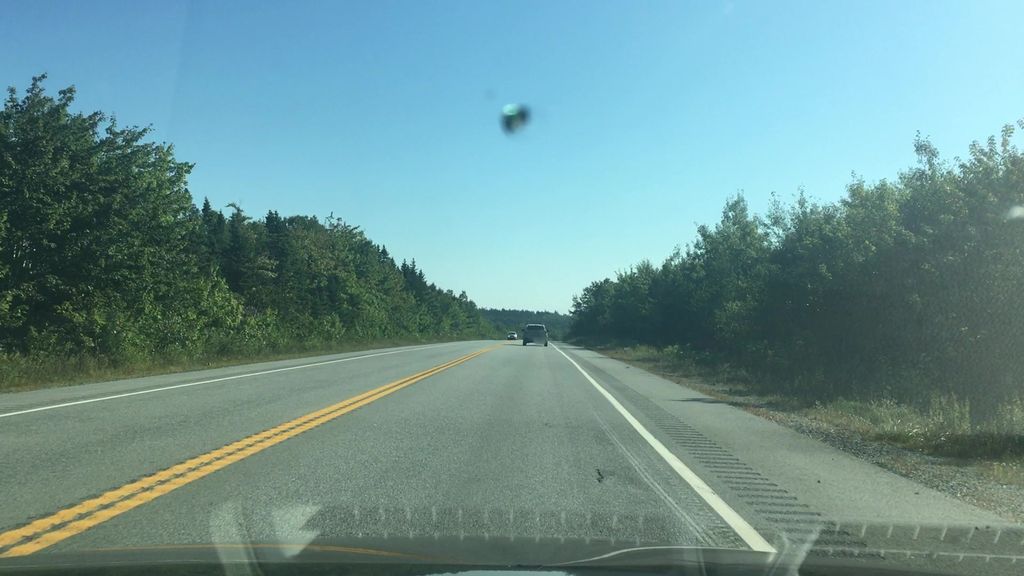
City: halifax